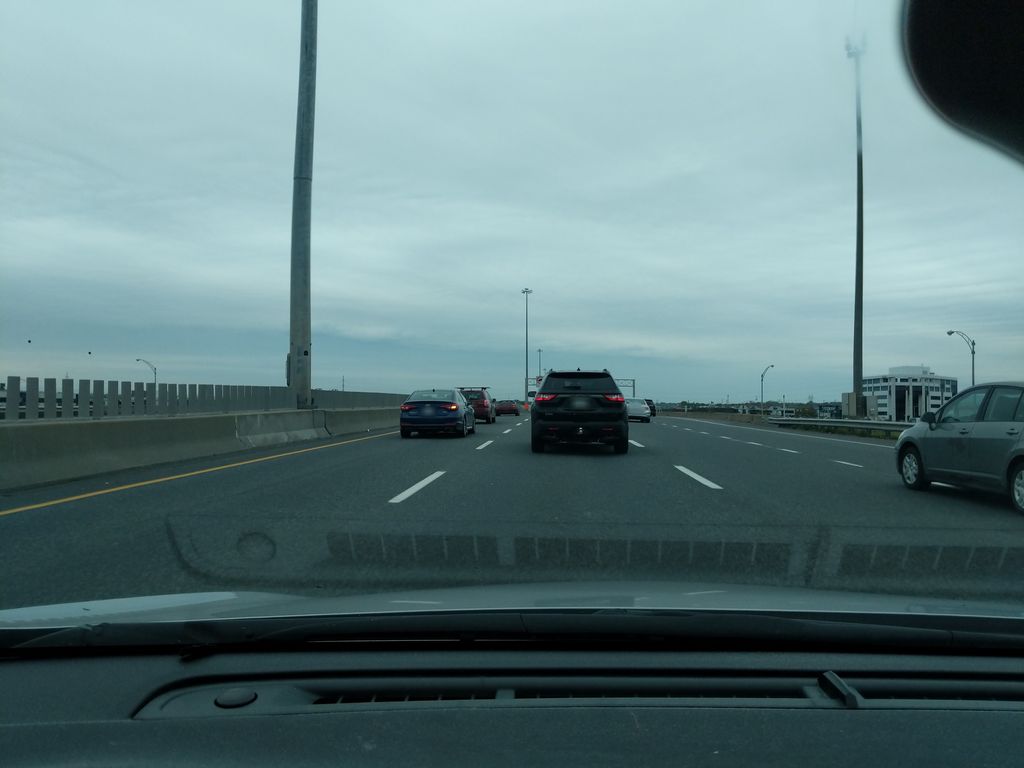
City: quebec_city